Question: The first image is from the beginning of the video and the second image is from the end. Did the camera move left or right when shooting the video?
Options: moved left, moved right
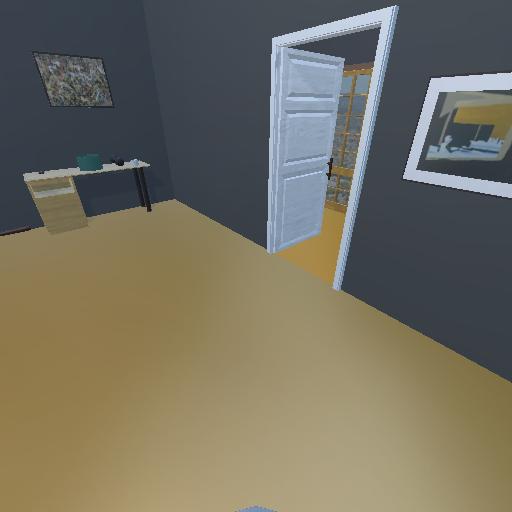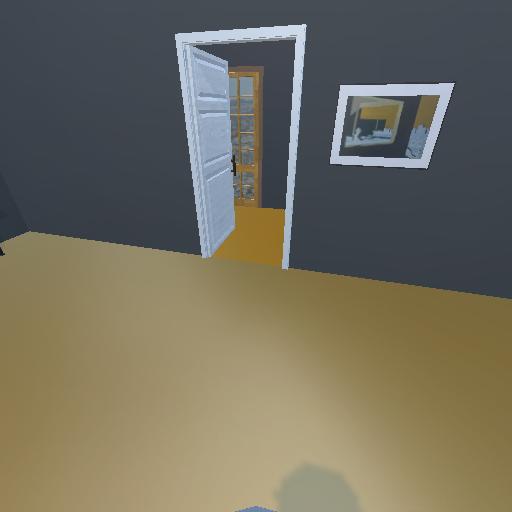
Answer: moved left